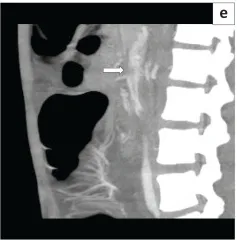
(e) Sagittal computed tomography angiography abdomen demonstrating subtle thrombus within the coeliac artery (arrow).
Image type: radiology (ct)